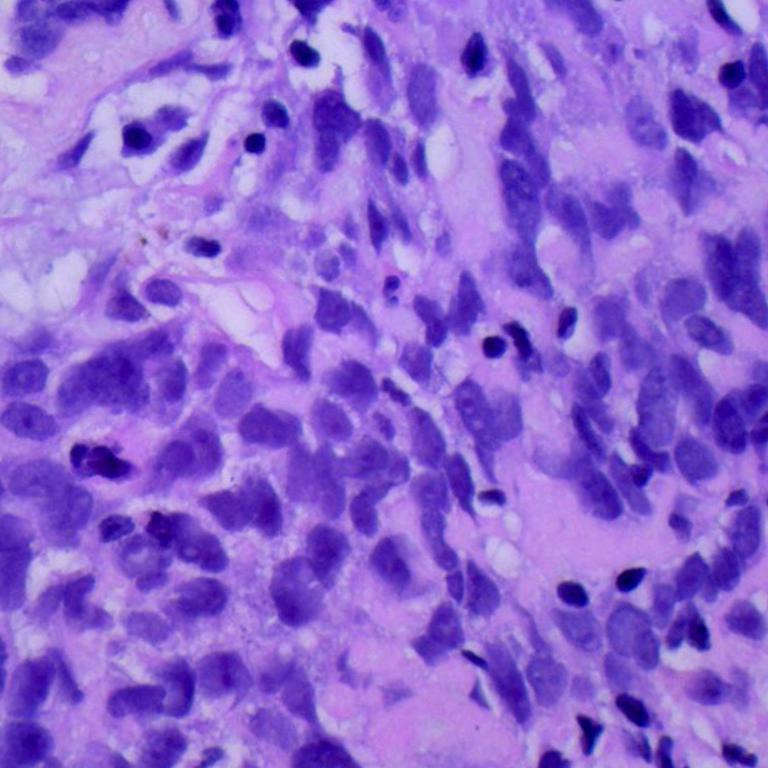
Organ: lung
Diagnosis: squamous carcinomas